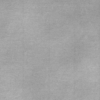
Label: dusty